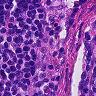
Metastatic tissue present: no